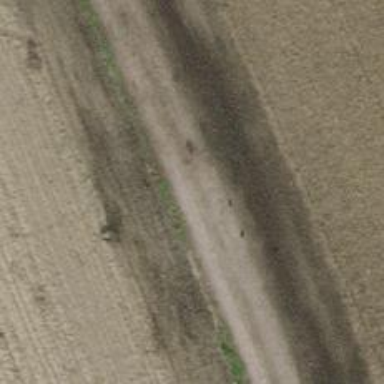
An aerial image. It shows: Compacted track road.